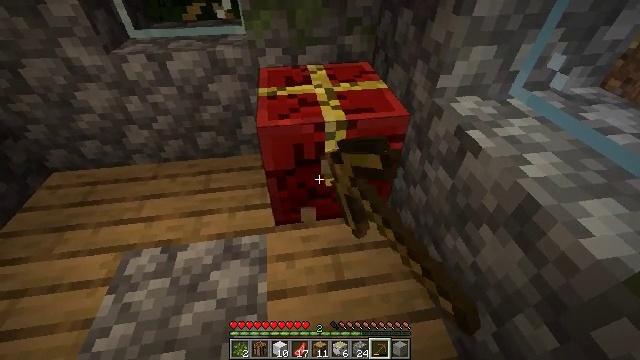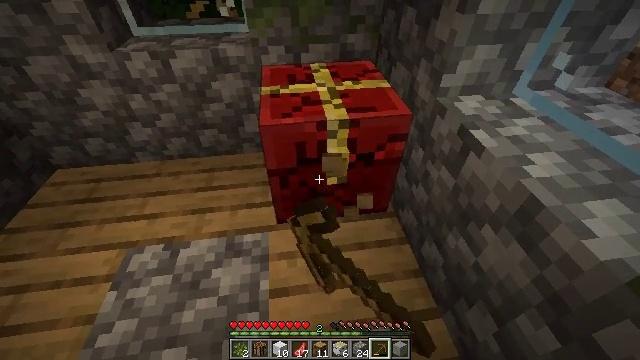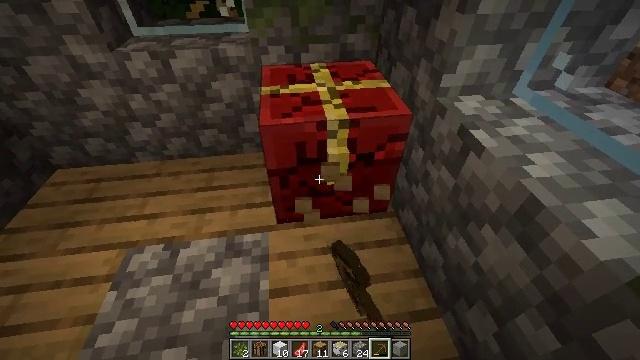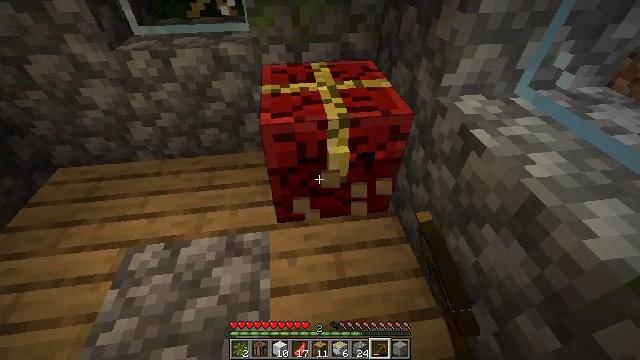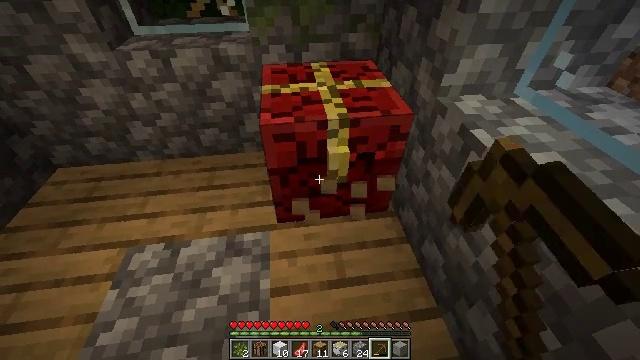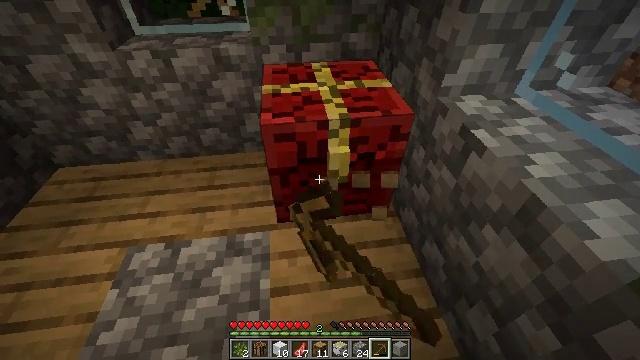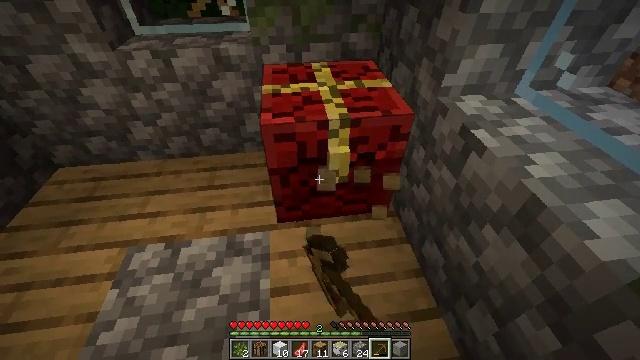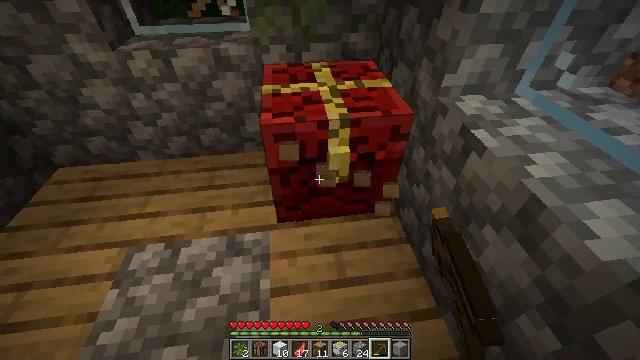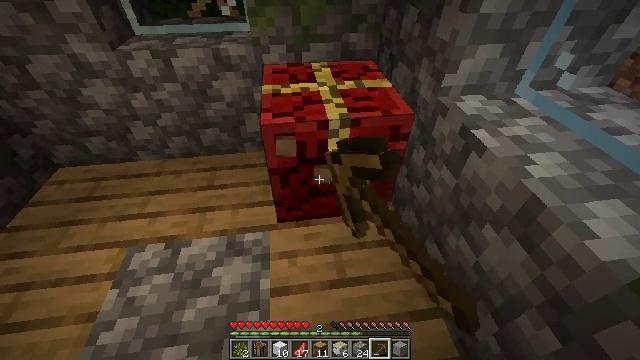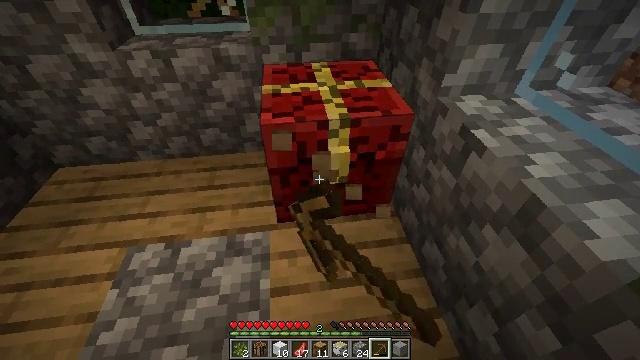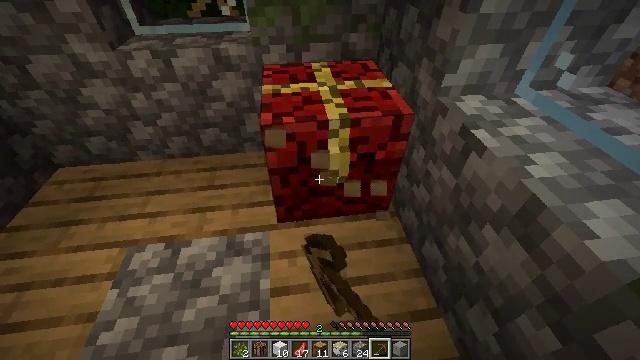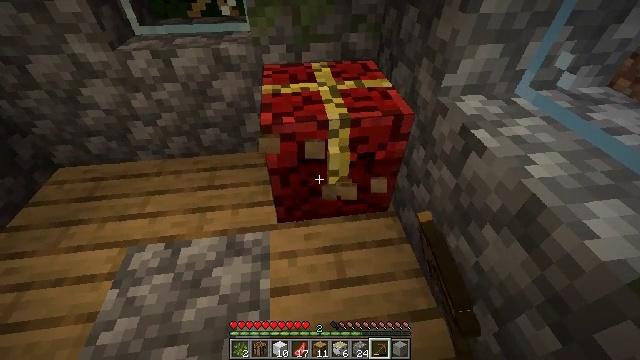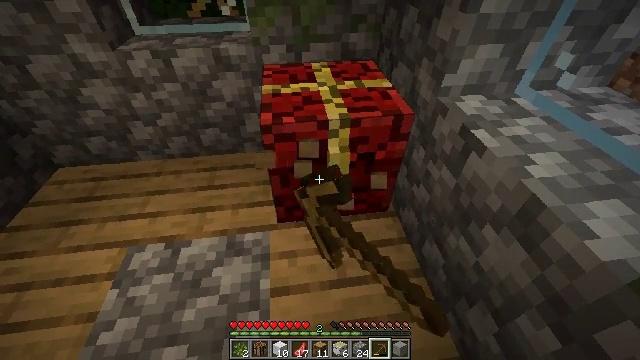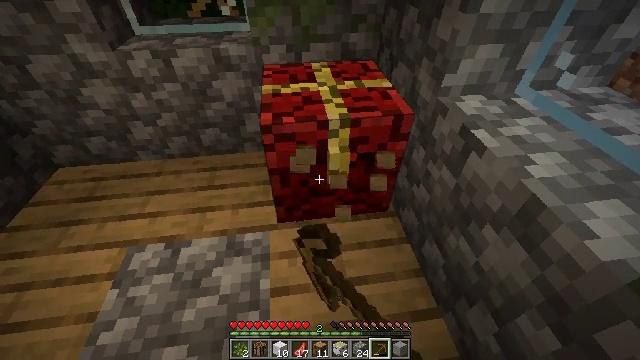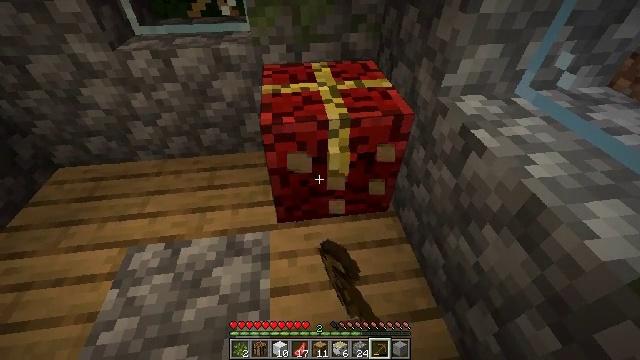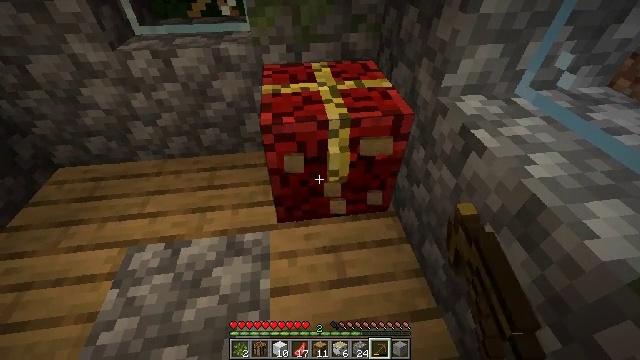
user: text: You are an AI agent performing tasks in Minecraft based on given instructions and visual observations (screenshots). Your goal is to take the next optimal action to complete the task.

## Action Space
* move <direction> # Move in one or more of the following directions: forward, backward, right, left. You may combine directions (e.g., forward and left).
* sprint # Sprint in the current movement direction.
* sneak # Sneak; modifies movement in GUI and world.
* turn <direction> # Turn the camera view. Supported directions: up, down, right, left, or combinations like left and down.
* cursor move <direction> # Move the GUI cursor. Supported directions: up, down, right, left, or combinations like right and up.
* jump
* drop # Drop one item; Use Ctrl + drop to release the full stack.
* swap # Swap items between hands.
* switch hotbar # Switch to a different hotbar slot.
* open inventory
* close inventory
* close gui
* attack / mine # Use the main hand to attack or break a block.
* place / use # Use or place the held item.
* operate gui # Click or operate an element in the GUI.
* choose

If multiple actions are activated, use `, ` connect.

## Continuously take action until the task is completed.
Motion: motion action
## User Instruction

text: Mine the chest to collect it.
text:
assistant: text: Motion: attack / mine
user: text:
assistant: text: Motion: attack / mine
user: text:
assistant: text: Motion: attack / mine
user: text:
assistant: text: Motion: attack / mine
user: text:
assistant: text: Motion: attack / mine
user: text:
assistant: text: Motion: attack / mine
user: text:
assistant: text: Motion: attack / mine
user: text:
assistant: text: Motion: attack / mine
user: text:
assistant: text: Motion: attack / mine
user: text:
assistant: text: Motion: attack / mine
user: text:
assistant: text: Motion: attack / mine
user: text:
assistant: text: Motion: attack / mine
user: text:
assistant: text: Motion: attack / mine
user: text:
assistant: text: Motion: attack / mine
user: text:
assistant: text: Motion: attack / mine
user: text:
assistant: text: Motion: attack / mine
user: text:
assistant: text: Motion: attack / mine
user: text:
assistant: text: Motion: attack / mine
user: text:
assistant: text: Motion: attack / mine
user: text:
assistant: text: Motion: attack / mine
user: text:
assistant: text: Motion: attack / mine
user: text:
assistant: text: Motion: attack / mine
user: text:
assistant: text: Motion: attack / mine